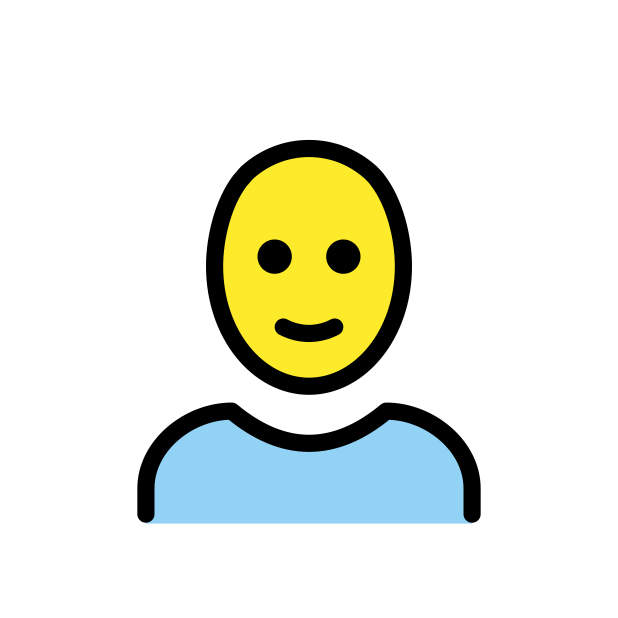
person: bald